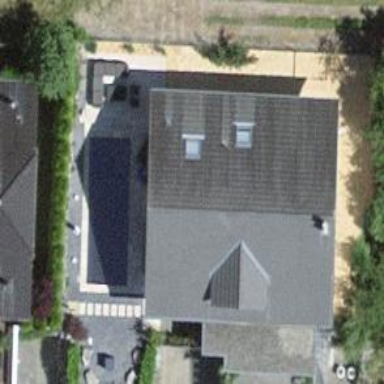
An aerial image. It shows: Simple house.